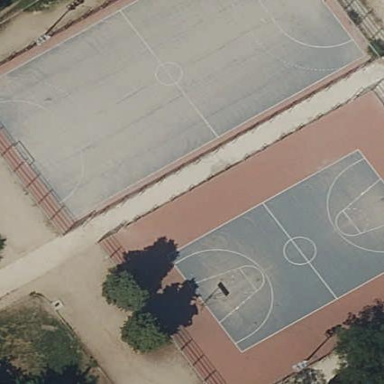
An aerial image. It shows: Basketball court with asphalt surface.